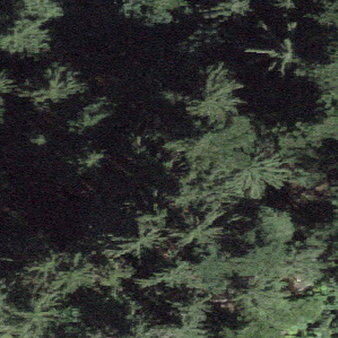
Label: other